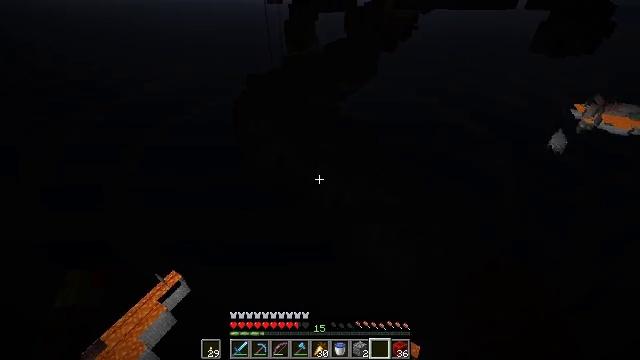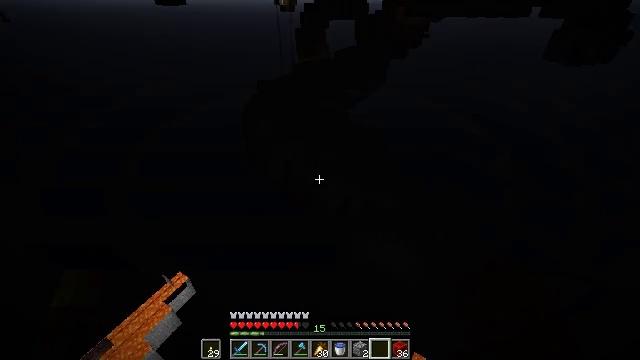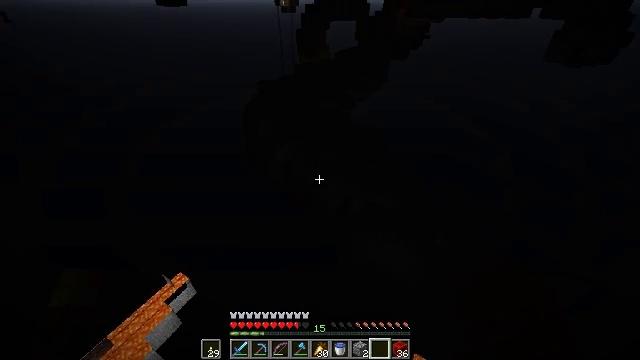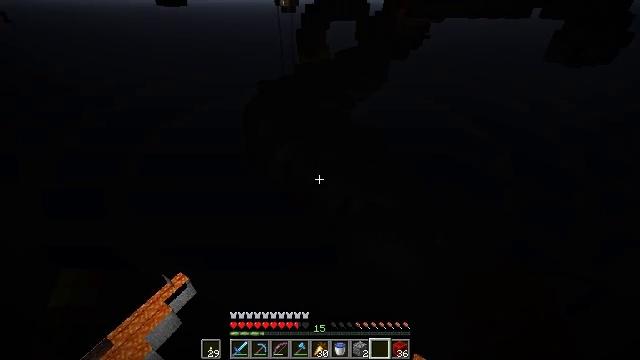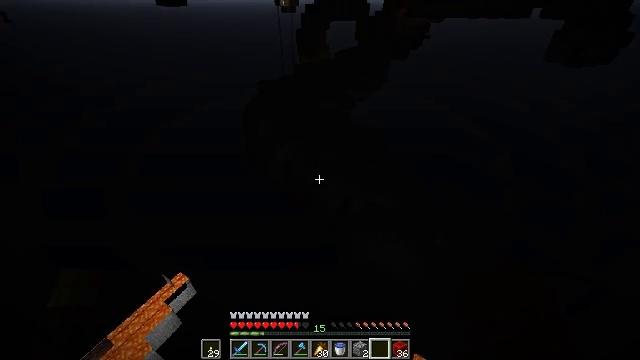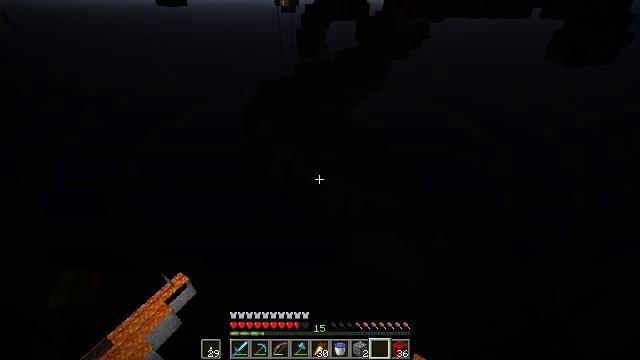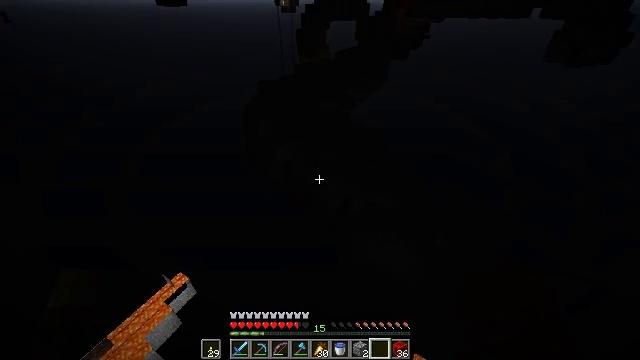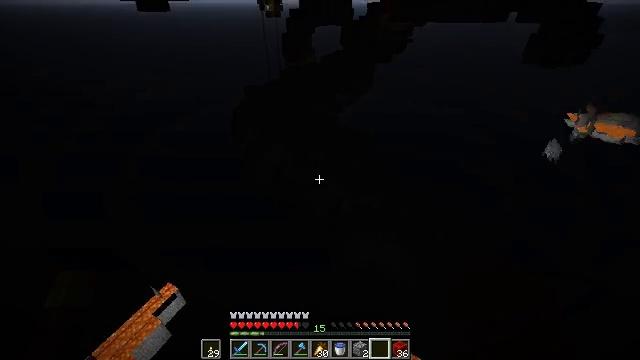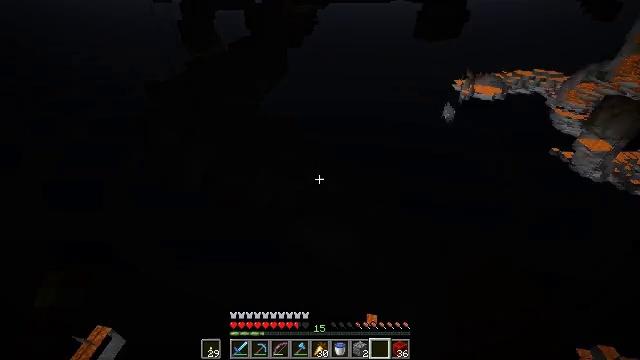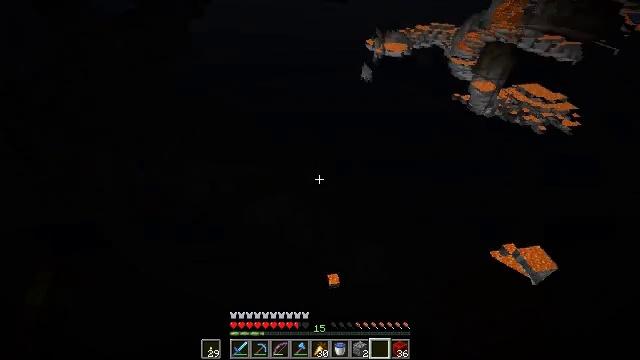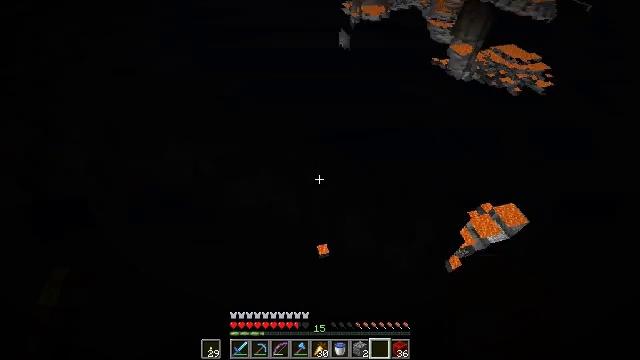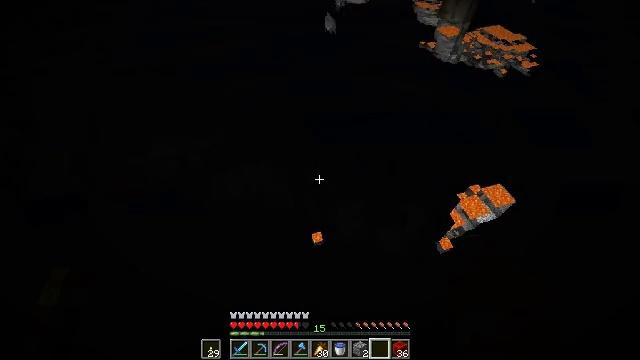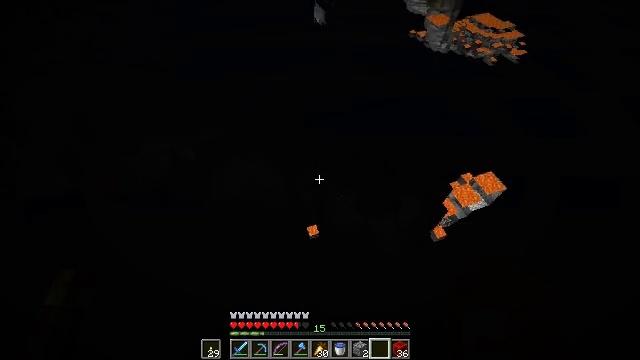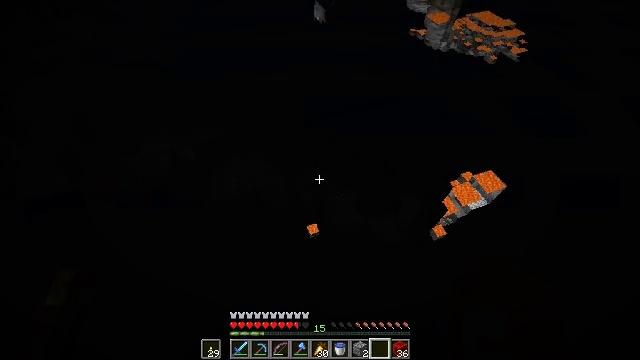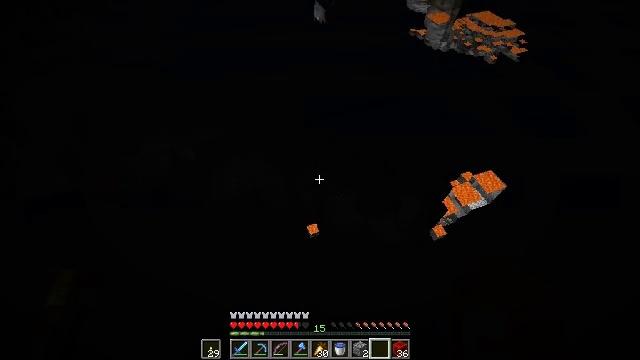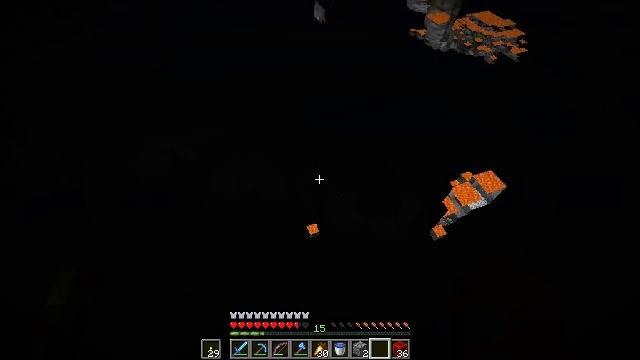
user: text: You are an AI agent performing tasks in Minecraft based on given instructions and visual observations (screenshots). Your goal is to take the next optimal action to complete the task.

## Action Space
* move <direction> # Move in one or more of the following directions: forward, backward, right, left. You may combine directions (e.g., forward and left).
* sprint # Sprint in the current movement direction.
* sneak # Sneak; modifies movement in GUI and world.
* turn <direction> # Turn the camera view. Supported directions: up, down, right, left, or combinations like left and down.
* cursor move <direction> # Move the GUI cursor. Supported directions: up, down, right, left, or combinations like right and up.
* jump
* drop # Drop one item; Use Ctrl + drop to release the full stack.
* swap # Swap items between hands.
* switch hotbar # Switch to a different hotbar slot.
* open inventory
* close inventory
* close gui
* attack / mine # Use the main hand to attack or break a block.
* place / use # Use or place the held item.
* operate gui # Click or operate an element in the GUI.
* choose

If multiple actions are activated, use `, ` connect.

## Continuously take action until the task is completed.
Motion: motion action
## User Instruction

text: Collect the composter for reuse.
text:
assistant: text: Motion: turn left and up
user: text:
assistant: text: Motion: no_op
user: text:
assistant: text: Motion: no_op
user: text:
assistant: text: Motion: no_op
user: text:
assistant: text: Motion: no_op
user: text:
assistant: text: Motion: no_op
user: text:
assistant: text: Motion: turn right
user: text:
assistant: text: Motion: turn right and down
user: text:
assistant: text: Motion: turn right and down
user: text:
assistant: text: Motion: turn right and down
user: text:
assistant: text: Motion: turn right and down
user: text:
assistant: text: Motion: turn right and down
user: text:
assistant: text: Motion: no_op
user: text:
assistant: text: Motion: no_op
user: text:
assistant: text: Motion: no_op
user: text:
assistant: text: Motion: turn down
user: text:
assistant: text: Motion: no_op
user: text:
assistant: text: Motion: no_op
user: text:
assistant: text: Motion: no_op
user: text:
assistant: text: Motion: no_op
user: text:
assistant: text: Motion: no_op
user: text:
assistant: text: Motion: no_op
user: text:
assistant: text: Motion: no_op
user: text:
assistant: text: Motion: no_op
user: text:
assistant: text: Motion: no_op
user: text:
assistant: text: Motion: no_op
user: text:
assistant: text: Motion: no_op
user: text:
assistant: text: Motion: no_op
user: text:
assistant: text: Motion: turn left
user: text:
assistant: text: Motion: turn left